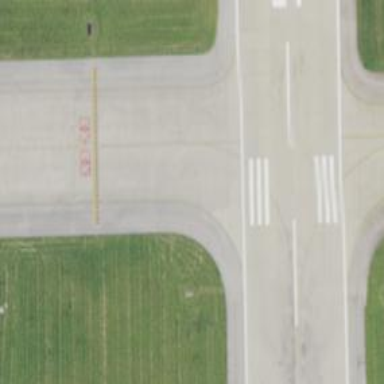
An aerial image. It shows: Image of taxiway at airport.